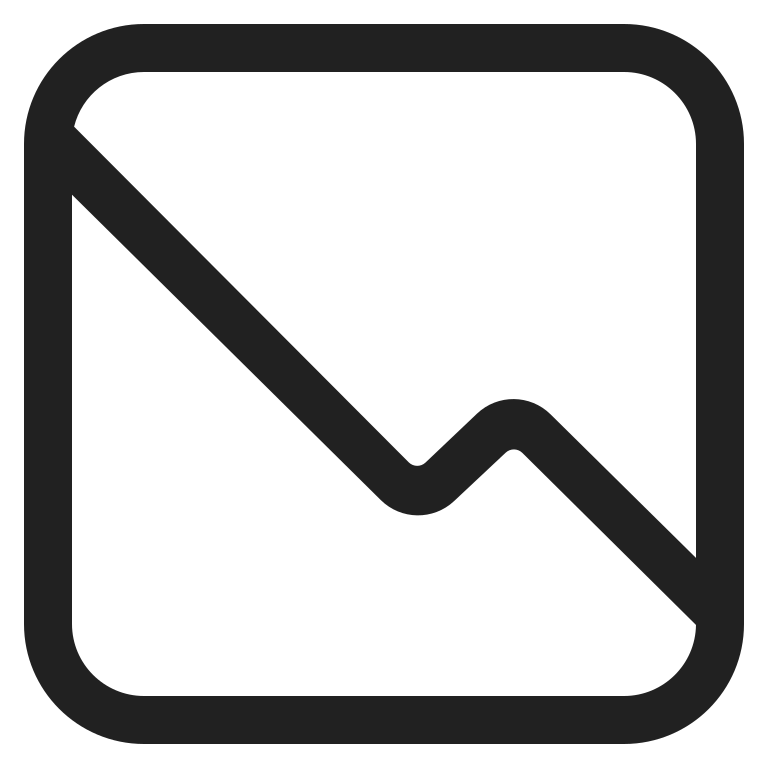
chart decreasing high contrast